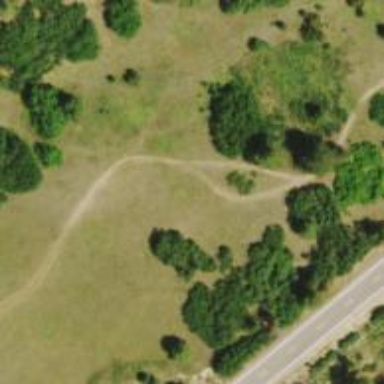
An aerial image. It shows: Bridleway.